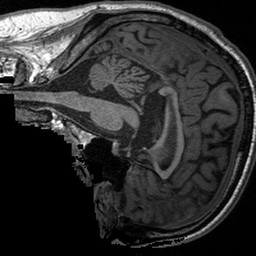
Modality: T1w
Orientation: sagittal
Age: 24
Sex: male